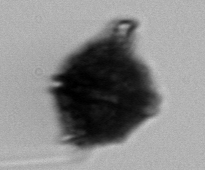
Label: Gonyaulax